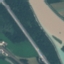
Label: Highway